Interaction volume radius: 10 \u00c5
Interaction volume height: 15 \u00c5
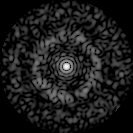
Disorder parameter: 0.8483